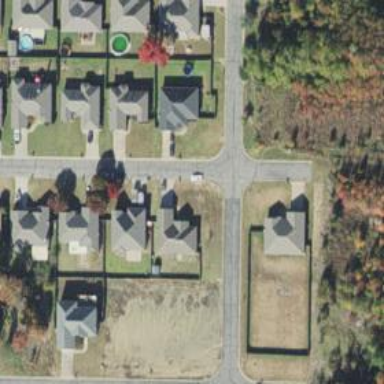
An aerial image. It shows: Residential road.